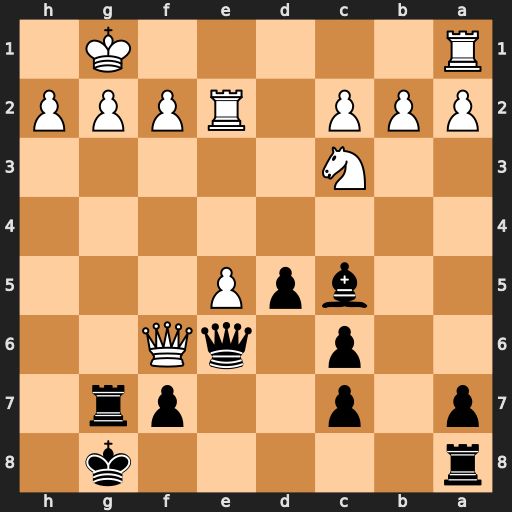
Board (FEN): r5k1/p1p2pr1/2p1qQ2/2bpP3/8/2N5/PPP1RPPP/R5K1
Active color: b
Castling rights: -
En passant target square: -
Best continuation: Qg4 g3 Rg6